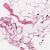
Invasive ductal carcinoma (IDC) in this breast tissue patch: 0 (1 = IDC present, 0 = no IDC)